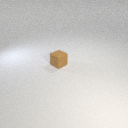
small brown rubber cube